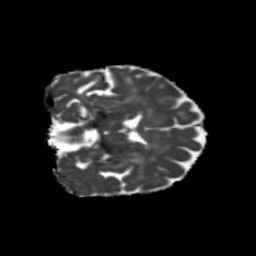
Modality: MD
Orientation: coronal
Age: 62
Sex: female
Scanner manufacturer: siemens
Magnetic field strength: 3 T
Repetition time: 5.25 s
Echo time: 0.08 s